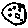
Label: moon